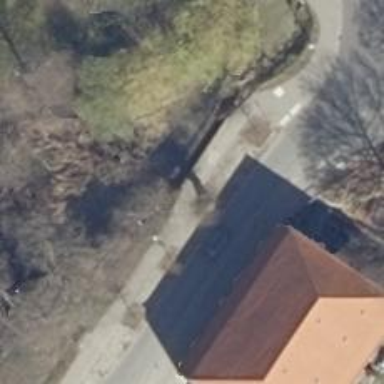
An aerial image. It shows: Sidewalk bridge over footway.